Field crop: maize
Growth stage: 2
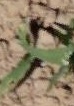
Species: maize